高三 · 组合几何学
15. 如图, 在 $\triangle A B C(A B>A C)$ 的边 $A B$ 上取一点 $D$, 在边 $A C$ 上取一点 $E$, 使 $A D=A E$, 直线 $D E$ 和 $\mathrm{BC}$ 的延长线交于点 $\mathrm{P}$. 求证: $\mathrm{BP}: \mathrm{CP}=\mathrm{BD}$ : $\mathrm{CE}$.

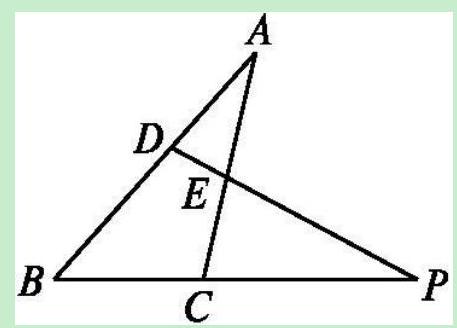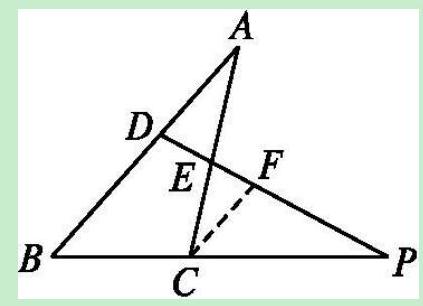
答案: 证明：如图, 过点 C 作 $\mathrm{CF} / / \mathrm{BA}$ 交 DP 于点 $\mathrm{F}$.

$\because \mathrm{CF} / / \mathrm{BD}, \therefore \frac{\mathrm{BP}}{\mathrm{CP}}=\frac{\mathrm{BD}}{\mathrm{CF}}$.

又 $\because \mathrm{CF} / / \mathrm{BA}, \therefore \frac{\mathrm{CE}}{\mathrm{AE}}=\frac{\mathrm{CF}}{\mathrm{AD}}$.

又 $\mathrm{AD}=\mathrm{AE}, \therefore \mathrm{CE}=\mathrm{CF}$.

$\therefore \frac{\mathrm{BP}}{\mathrm{CP}}=\frac{\mathrm{BD}}{\mathrm{CE}}$, 即 $\mathrm{BP}: \mathrm{CP}=\mathrm{BD}: \mathrm{CE}$.
解析: : 分析: 本题主要考查了平行线分线段成比例定理, 解决问题的关键是根据平行线分线段成比例定理集合所给条件构造辅助线方向计算即可.